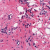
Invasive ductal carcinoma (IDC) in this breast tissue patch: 0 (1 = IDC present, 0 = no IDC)